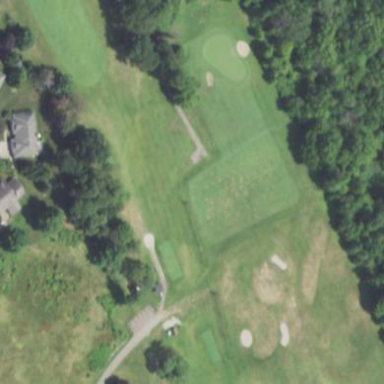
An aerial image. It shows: Grass area designated as golf tee.